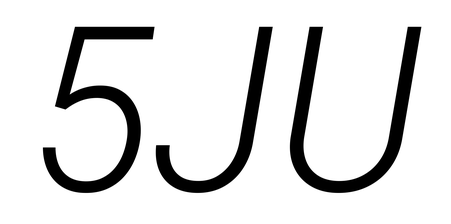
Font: Roboto-Italic_Light_Italic